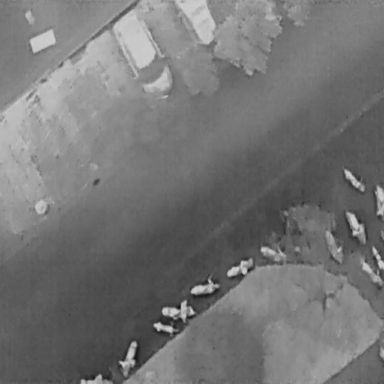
There are two Cars in the infrared image.